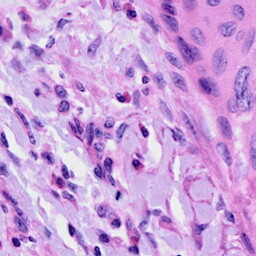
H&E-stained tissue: Cervix